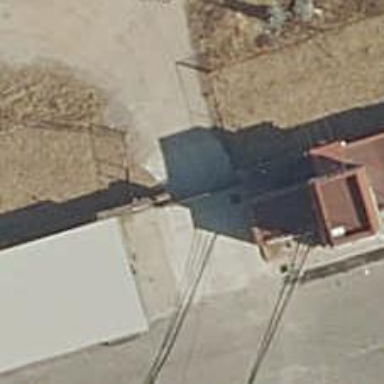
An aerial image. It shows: Gate.